Question: We use redis for some data in our app, and it's totally great. I noticed however occasional cpu and memory spikes on the 'redis-server' process.

This is the <URL> from both our production and staging environments. Staging is obviously much less busy, but production isn't terribly busy either normally...
This seems to correlate with the background saving, but not with all of them. Only a handful of those create this spike. Perhaps all do, and it's only down to the measurement resolution though (some are simply not caught within our memory/cpu monitoring cycle). I'm not entirely sure.
I'm still wondering whether this is expected / normal. We don't observe any issues, but I want to be on the safe side. If we have more traffic/activity on our production, are we likely to see many more spikes like these?
:
redis log file around the time of the spike
'''
[18588] 05 May 11:42:51.004 * 10 changes in 300 seconds. Saving...
[18588] 05 May 11:42:51.258 * Background saving started by pid 32712
[32712] 05 May 11:43:00.511 * DB saved on disk
[32712] 05 May 11:43:00.549 * RDB: 1 MB of memory used by copy-on-write
[18588] 05 May 11:43:00.629 * Background saving terminated with success
'''
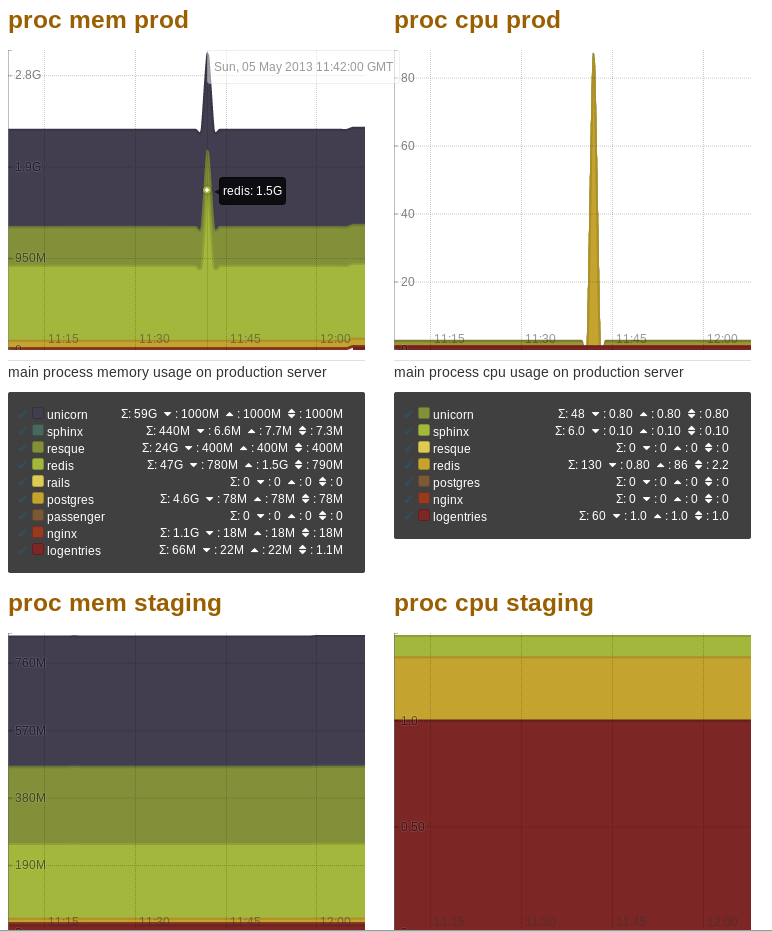
Answer: From experimenting further with this and reading about <URL>, I think the following observations can be made:
- 'save'- 'ps''htop'- <URL>-
So on a modest virtual host with 4Gb RAM and data set of around 750Mb (at the time I posted the question), this starts to become rather "expensive". We observed those CPU/Memory spikes, as well as increased IO, even under fairly moderate load / redis usage.
So to answer my own question - this does seem to be the "expected" behaviour.
As for improving the situation, we opted to switch our configuration to use a combination of RDB and AOF. AOF (Append Only File), does appear to only write to disk. You can (and should) still configure the AOF file to rewrite (using 'auto-aof-rewrite-percentage' and 'auto-aof-rewrite-min-size' settings). It is also advisable to still use RDB for snapshots. In this configuration however, you can probably do full rewrites / snapshots less frequently and still maintain pretty-good performance and even-better durability.